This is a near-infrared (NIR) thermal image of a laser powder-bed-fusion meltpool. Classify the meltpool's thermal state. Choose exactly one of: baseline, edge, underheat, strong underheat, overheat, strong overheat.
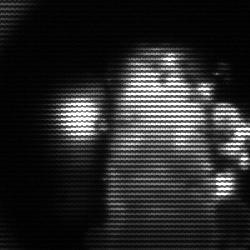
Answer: strong underheat